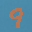
Label: 9